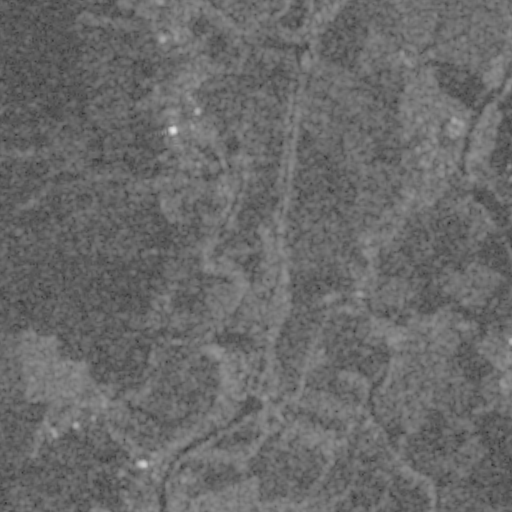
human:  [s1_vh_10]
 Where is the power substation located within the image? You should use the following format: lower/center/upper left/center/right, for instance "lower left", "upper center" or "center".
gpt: The power substation is located in the lower right of the image.
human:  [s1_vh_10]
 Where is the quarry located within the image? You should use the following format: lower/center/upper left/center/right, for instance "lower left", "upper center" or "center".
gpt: The quarry is located in the upper right of the image.
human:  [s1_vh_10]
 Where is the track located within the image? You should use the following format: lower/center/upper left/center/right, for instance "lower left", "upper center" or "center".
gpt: There is no track in the image.

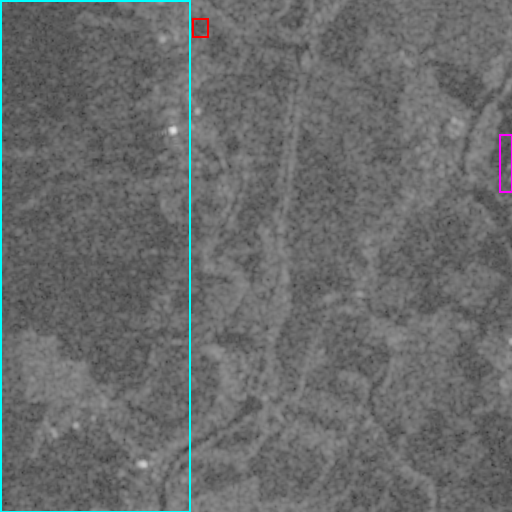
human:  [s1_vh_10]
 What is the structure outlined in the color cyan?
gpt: The structure outlined in cyan is a crop field.
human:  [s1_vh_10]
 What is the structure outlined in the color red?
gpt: The structure outlined in red is a park.
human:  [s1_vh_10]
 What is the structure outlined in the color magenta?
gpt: The structure outlined in magenta is a quarry.
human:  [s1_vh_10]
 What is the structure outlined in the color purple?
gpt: There is no purple outline.